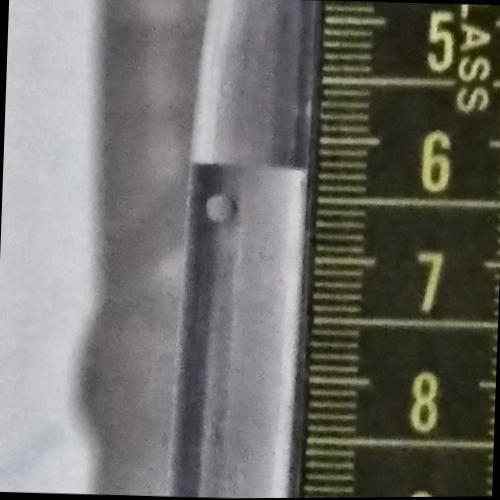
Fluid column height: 6.3 cm